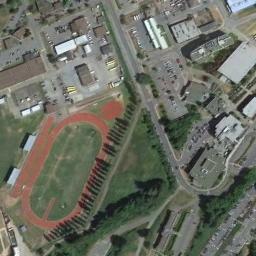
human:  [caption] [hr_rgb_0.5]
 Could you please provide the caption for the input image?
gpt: The track and field is built on the lawn, A road away from the residential area, And there is a lot of vegetation around it .

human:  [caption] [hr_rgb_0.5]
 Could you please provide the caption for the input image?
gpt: The ground track field is on a lawn is surrounded by some buildings of different sizes and heights .

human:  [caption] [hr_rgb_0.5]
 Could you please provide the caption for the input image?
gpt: The shape of the track is almost rectangular .

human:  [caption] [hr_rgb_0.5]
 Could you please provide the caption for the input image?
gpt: There are many buildings next to the ground track field .

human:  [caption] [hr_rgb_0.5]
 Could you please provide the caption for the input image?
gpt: There are some buildings and trees beside the ground track field with a red track .